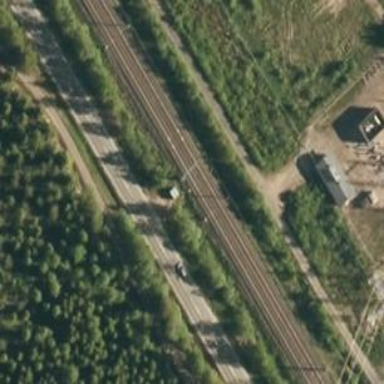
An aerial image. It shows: Railway signal.